Question:
example if i have
'''
follow table
company one ( cid = 1 ) following two ( cid = 2 )
company one ( cid = 1 ) following three( cid = 3 )
feeds table
company one ( cid = 1 ) type 'product' description 'hello ive updated a product';
company two ( cid = 2 ) type 'product' description 'hello ive updated a product im from company 2';
company three ( cid = 3 ) type 'shoutout' description 'hello ive i got a shoutout im company 3';
company one ( cid = 1 ) type 'product' description 'hello ive updated my second product';
'''
question
heres my simple pdo sql to get just mine.
'''
$data['feeds']['cid'] = 1;
return $this->db->fetchAll("SELECT feeds.type, feeds.$type, feeds.cid, feeds.time, companies.name FROM feeds, companies WHERE
feeds.cid = :cid AND companies.cid = :cid ORDER BY feeds.fid DESC LIMIT 0, 5", $data['feeds']);
this will display
hello ive updated a product
hello ive updated my second product
'''
maybe something like this ? ( fail )
'''
$data['feeds']['cid'] = 1,2,3;
return $this->db->fetchAll("SELECT feeds.type, feeds.$type, feeds.cid, feeds.time, companies.name FROM feeds, companies WHERE
feeds.cid = :cid AND companies.cid = :cid ORDER BY feeds.fid DESC LIMIT 0, 5", $data['feeds']);
this should be displaying like
hello ive updated a product
hello ive updated a product im from company 2
hello ive i got a shoutout im company 3
hello ive updated my second product
'''
or simpler get feeds.description from each follow.following ( cid = 1,2,3,etc ) from me. ( cid = 1)
or if twitter get all my friends status ( friends that i follow )
edit*
some good guys at irc mysql said to use joins. but i just dont get it.
what i get is this
'''
fetch all the follow.following from cid = me ( example cid = 1 )
'''
then
'''
SELECT * FROM feeds WHERE feeds.cid = IN (2,3,cid that im following ( see follow.following ))
'''
anyone can give me an example for joins in this problem ?
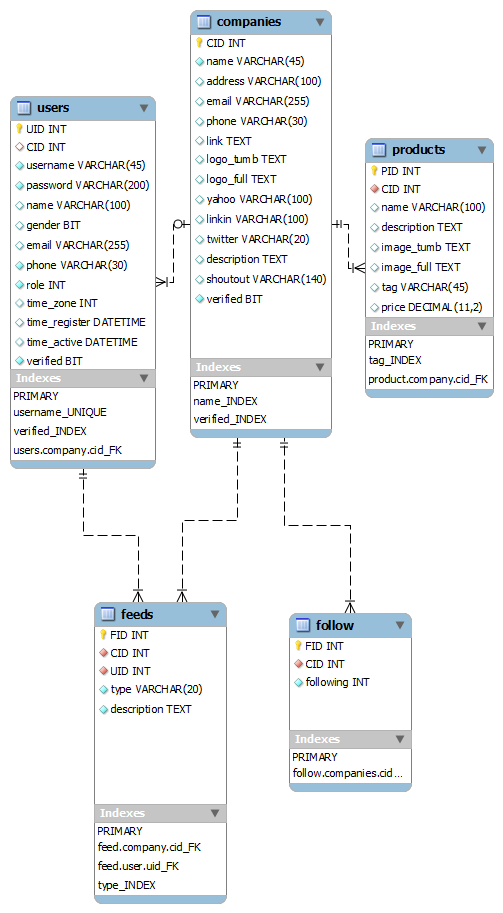
Answer: So, assuming that the question is "How do i get all the feeds.description from the company that my company IS FOLLOWING?" you want to join using the following key:
'''
select
companies.name,
feeds.type,
feeds.description
from follow
inner join feeds on (follow.following = feeds.cid or follow.cid = feeds.cid)
inner join companies on (feeds.cid = companies.cid)
where follow.cid = :cid
order by feeds.fid desc
limit 5;
'''
This should list all of the companies that your :cid (1) is following.
Feeds should include my company's feeds + feeds my company is following.